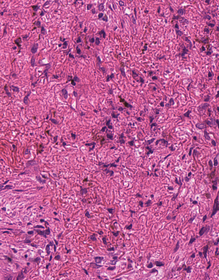
Tumor epithelial tissue: no
Tumor-associated stroma tissue: yes
Normal tissue: no